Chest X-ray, AP view. Patient: 65 years old, sex F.
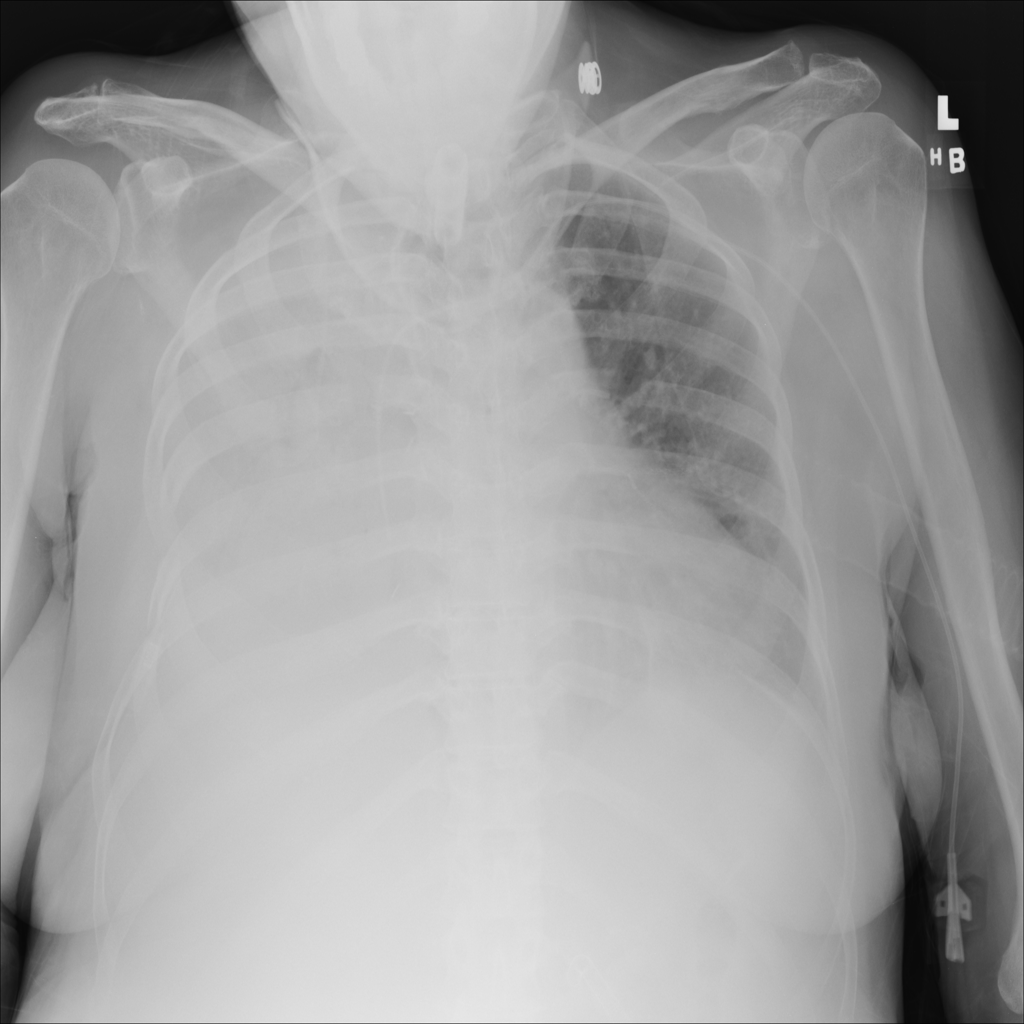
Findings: No Finding